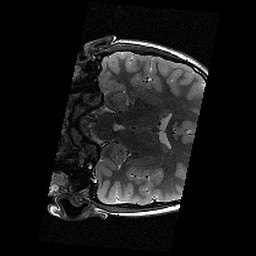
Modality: T2w
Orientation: coronal
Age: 10
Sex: male
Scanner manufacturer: siemens
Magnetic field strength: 3 T
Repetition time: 9.23 s
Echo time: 0.067 s